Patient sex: M
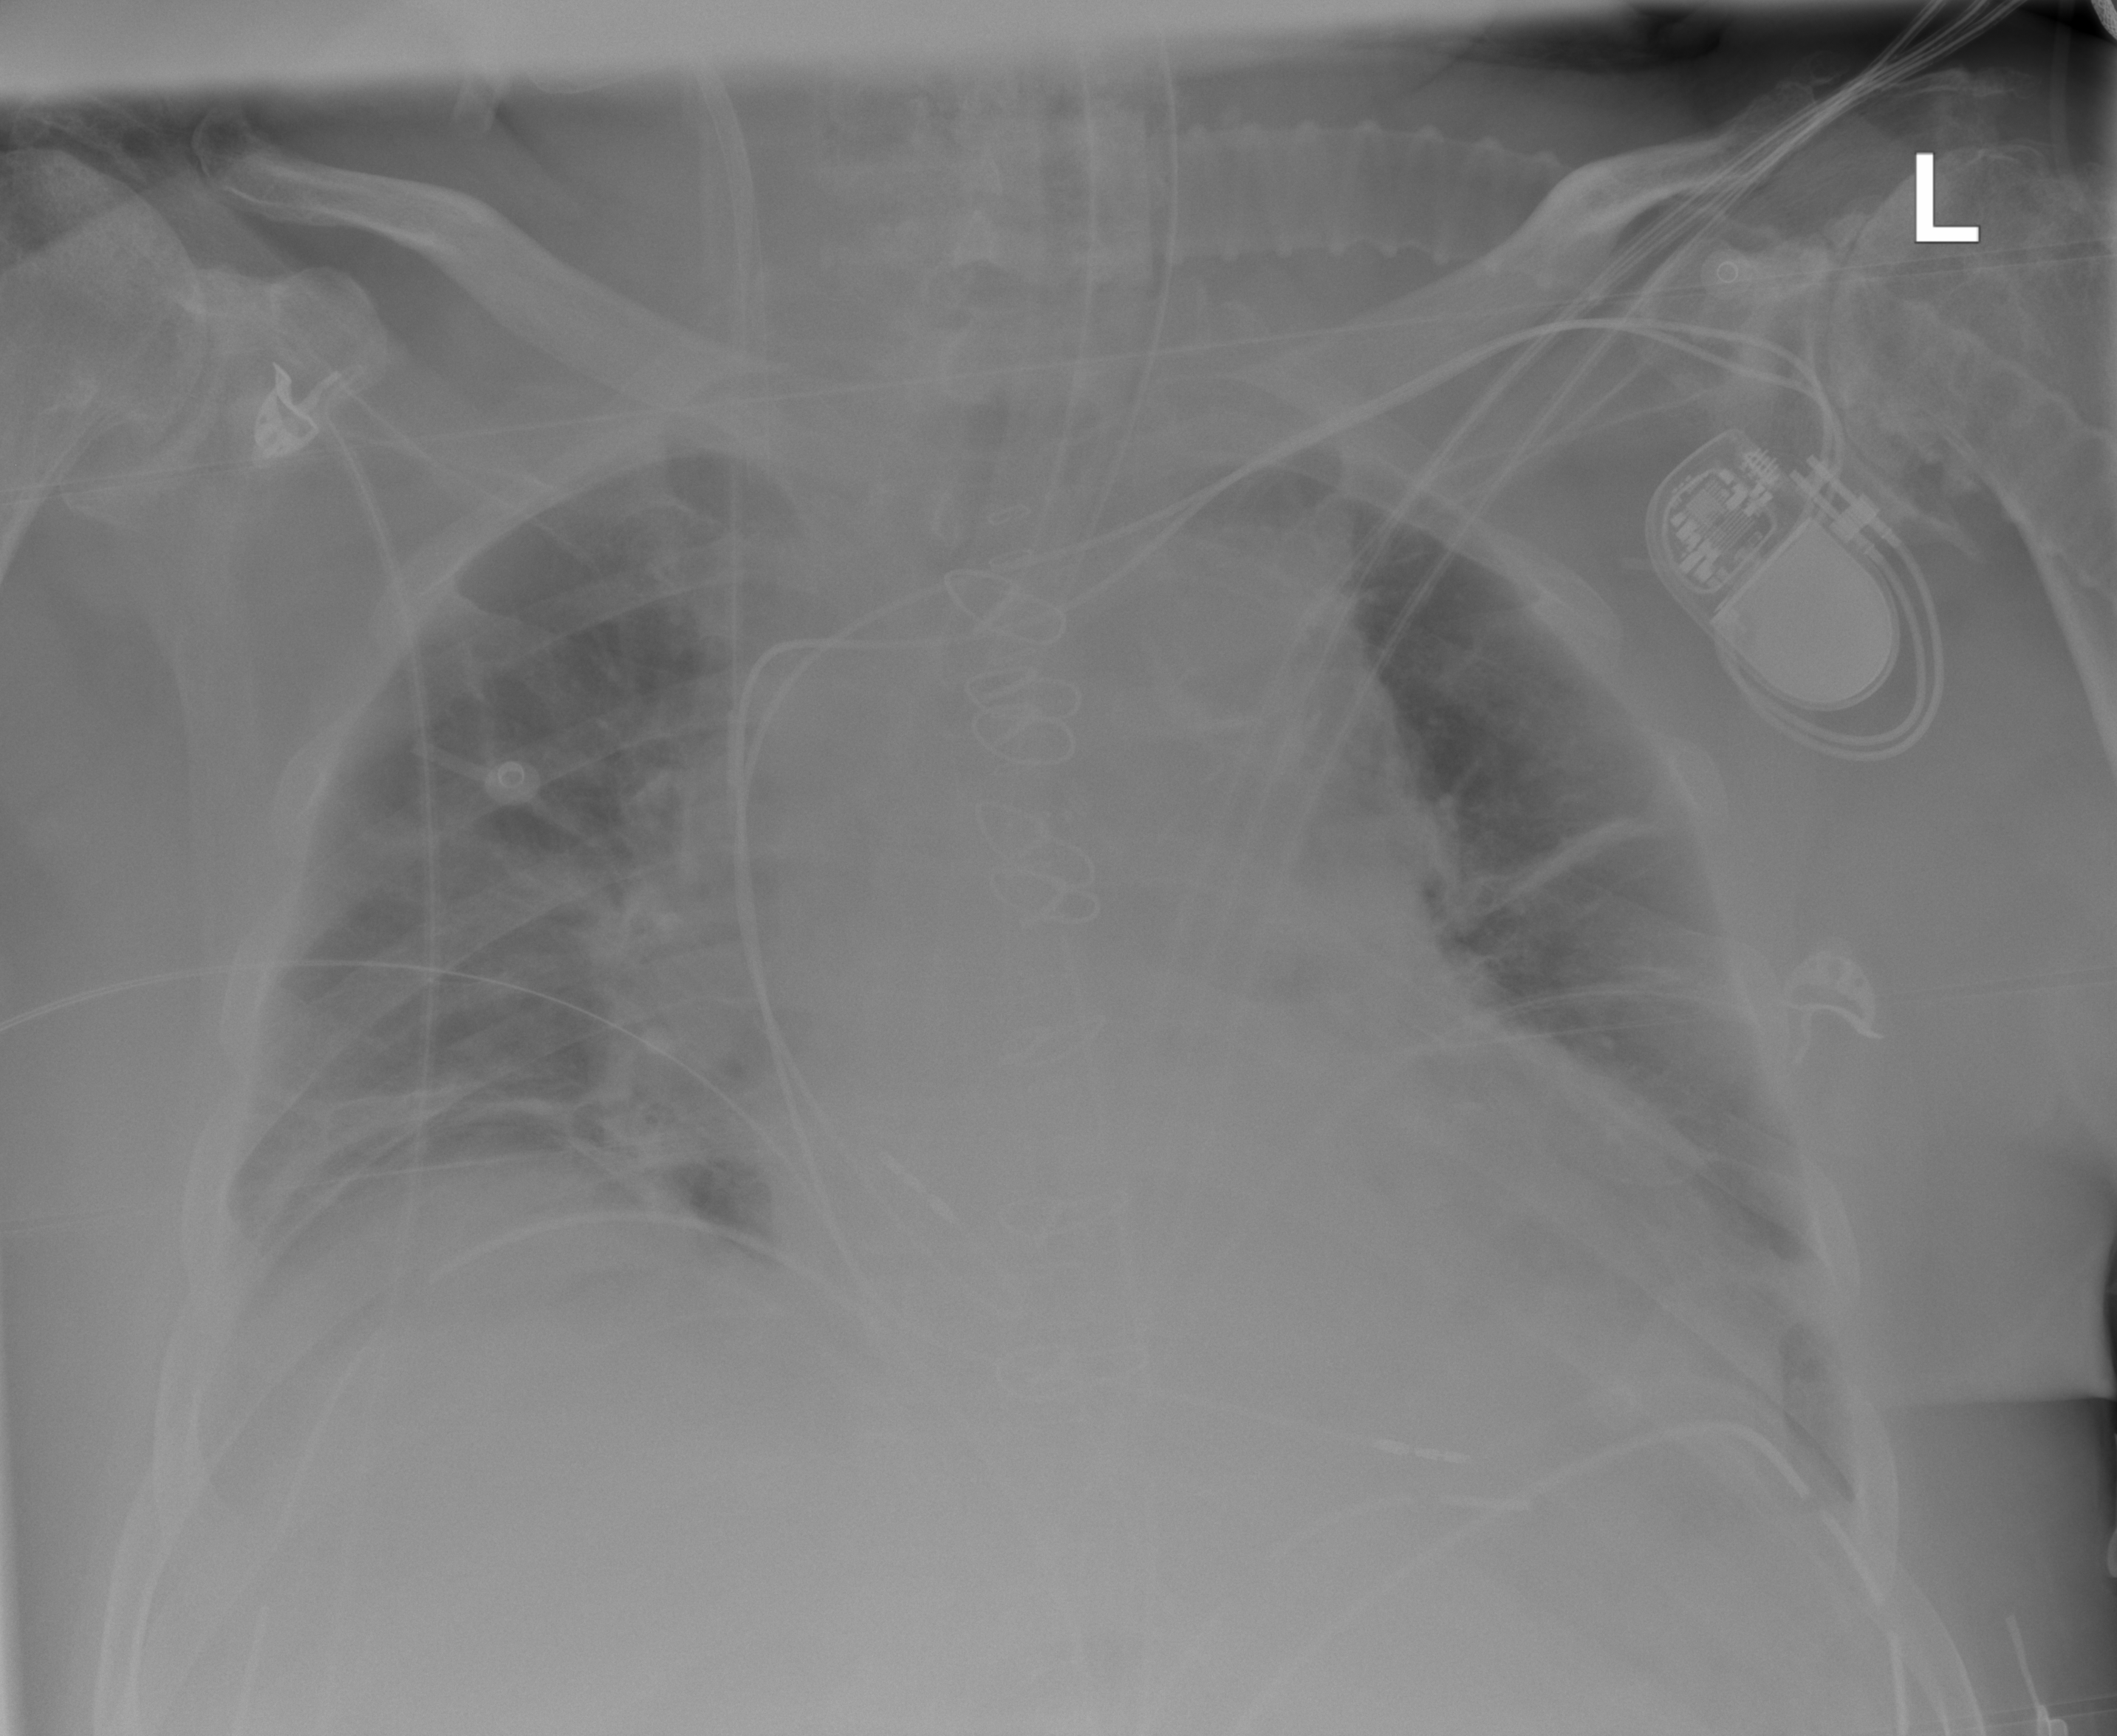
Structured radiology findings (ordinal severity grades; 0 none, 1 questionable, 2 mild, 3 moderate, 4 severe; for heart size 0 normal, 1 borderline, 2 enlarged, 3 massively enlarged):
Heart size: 2
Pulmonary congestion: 2
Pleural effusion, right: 0
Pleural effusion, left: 0
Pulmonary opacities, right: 2
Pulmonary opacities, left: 2
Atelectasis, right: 2
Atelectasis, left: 2